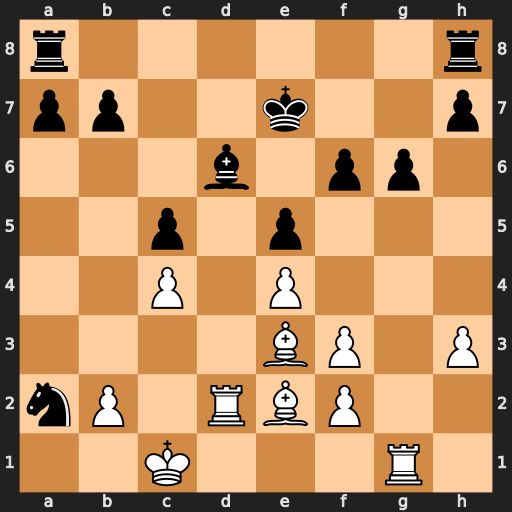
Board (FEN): r6r/pp2k2p/3b1pp1/2p1p3/2P1P3/4BP1P/nP1RBP2/2K3R1
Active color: w
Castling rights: -
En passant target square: -
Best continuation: Kb1 Nb4 Rgd1 Rhd8 Rxd6